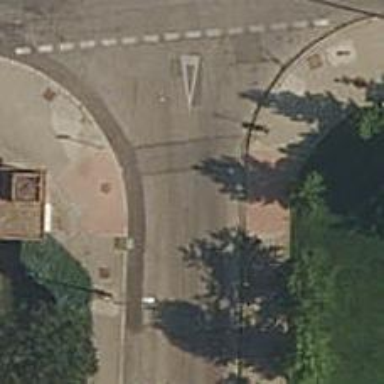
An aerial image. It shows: Crossing road.